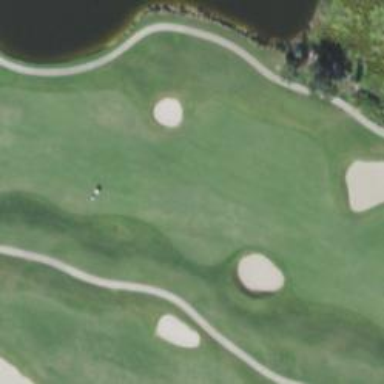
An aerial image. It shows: View of golf hole.